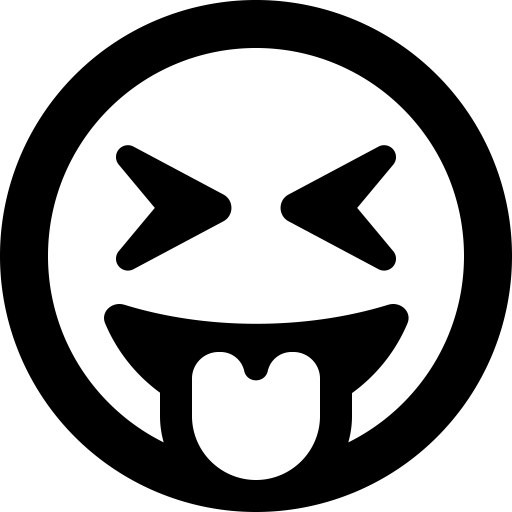
Tags: icon, FontAwesome, fa-icon, outline, face, grin, tongue, squint